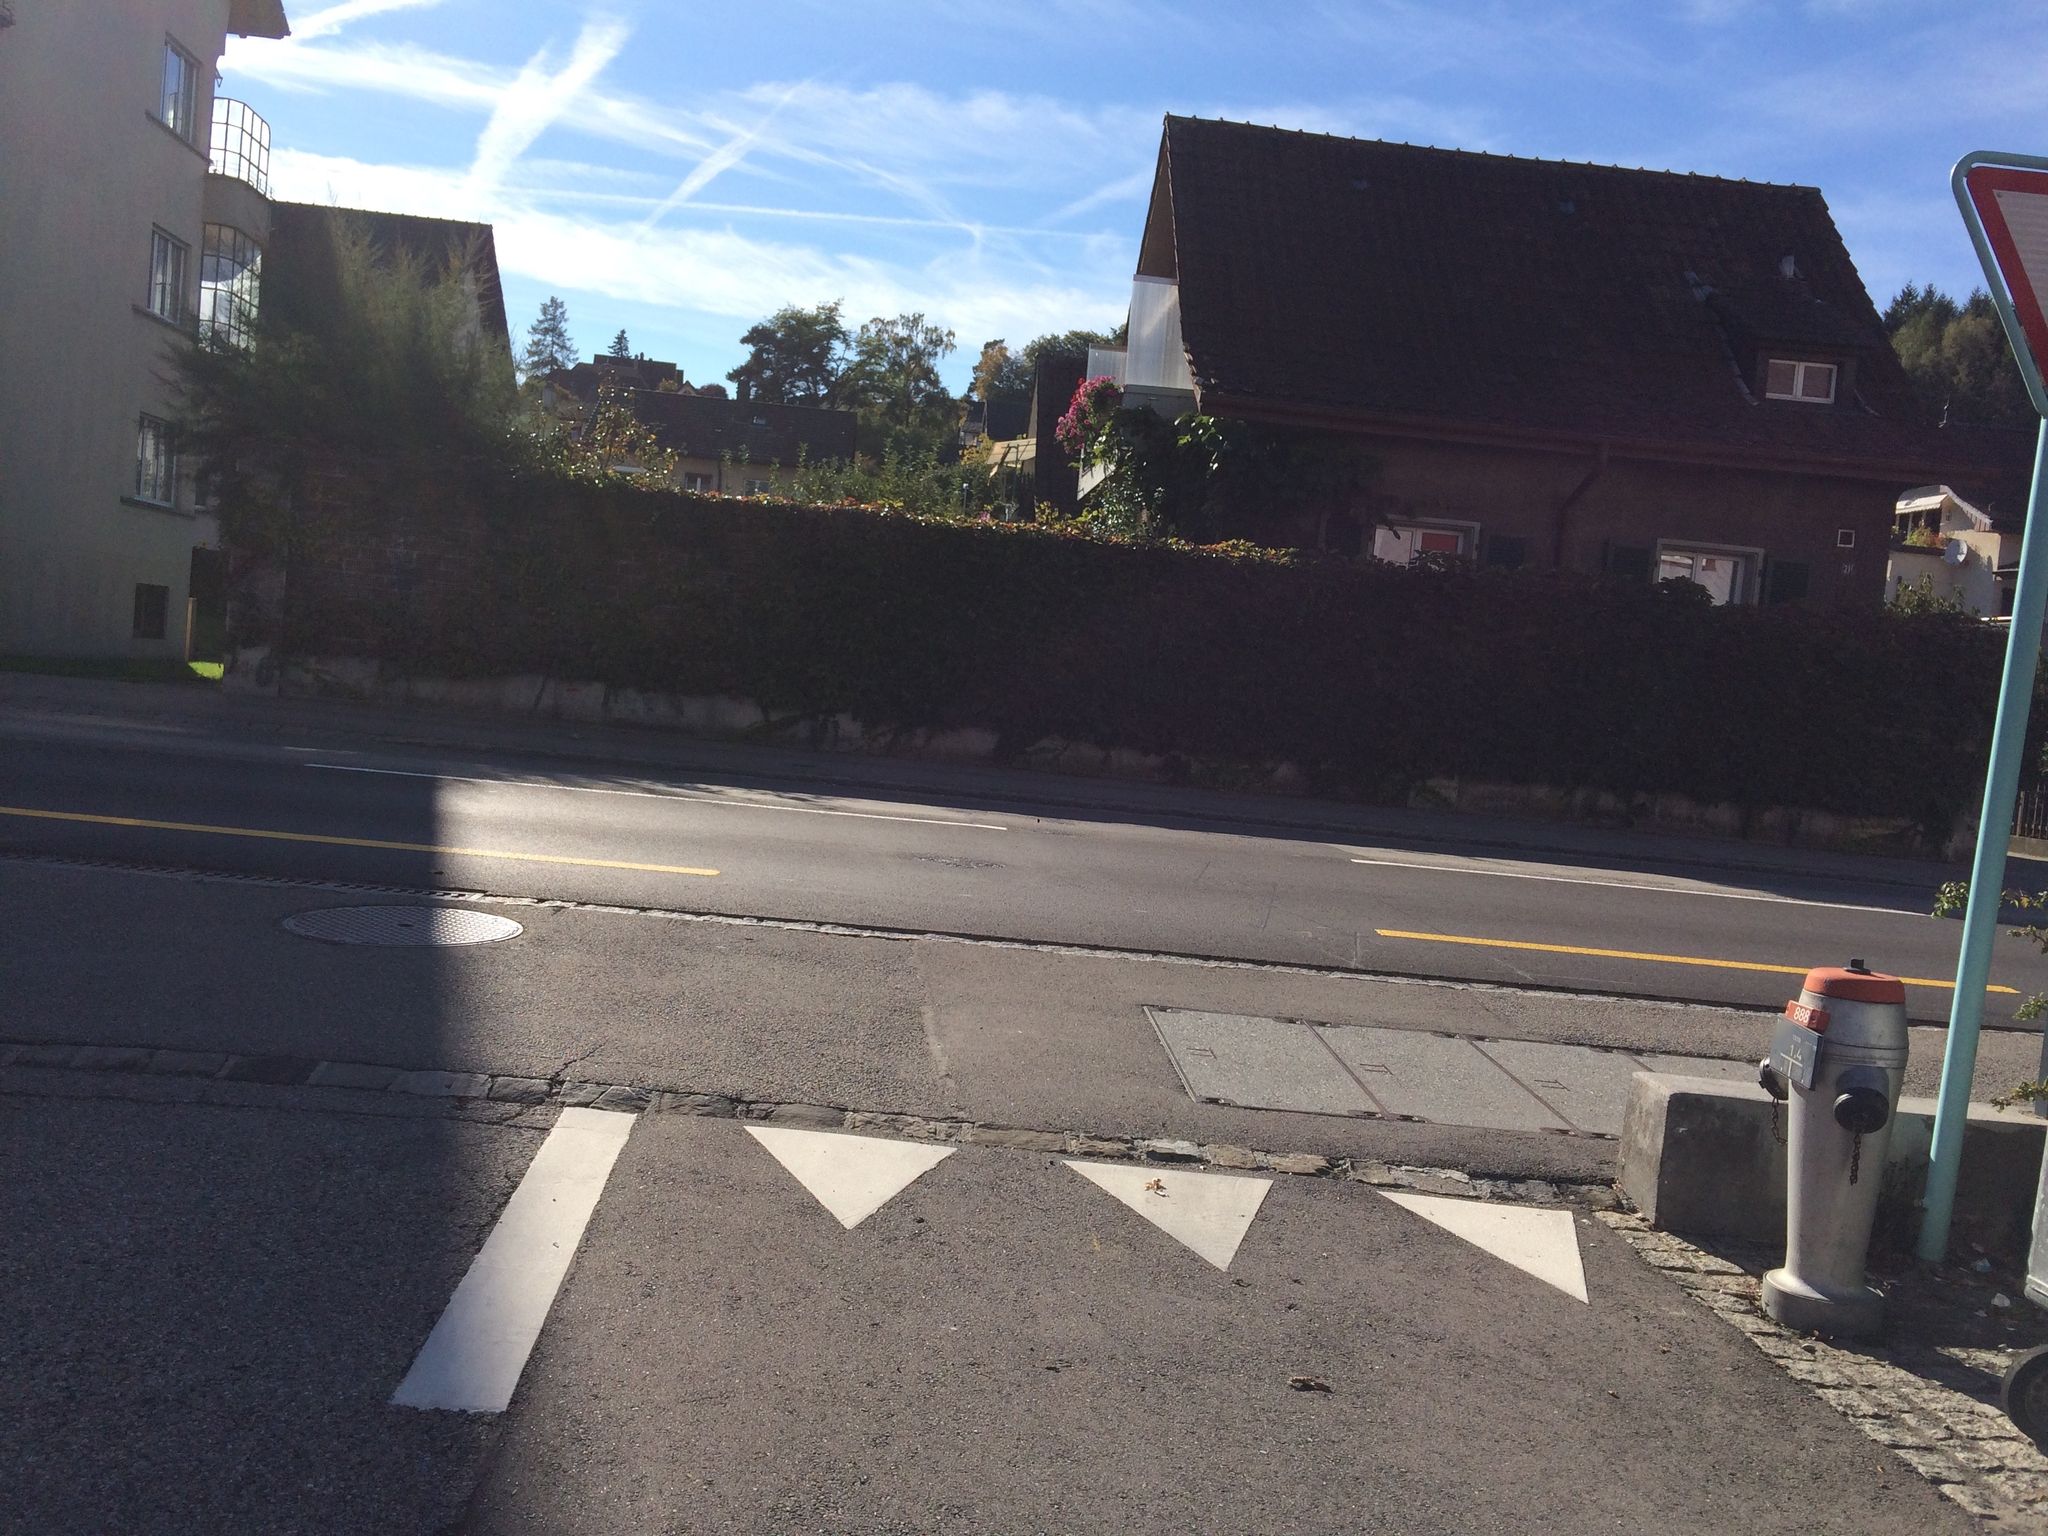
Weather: clear
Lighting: day
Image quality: good
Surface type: walking surface
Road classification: living_street
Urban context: urban centre
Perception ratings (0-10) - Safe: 3.51, Lively: 5.46, Beautiful: 4.45, Boring: 3.32, Depressing: 2.19, Wealthy: 5.24